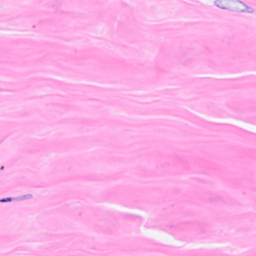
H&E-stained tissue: Breast